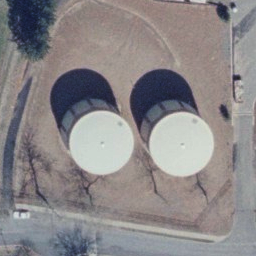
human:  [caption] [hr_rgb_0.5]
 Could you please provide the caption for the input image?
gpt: There are two storage tanks arranged neatly on the sands .

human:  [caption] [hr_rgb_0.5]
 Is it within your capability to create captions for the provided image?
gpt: Two storage tanks are arranged neatly on the sands .

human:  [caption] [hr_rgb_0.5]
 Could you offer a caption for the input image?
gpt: Two same storage tanks are on the sands .

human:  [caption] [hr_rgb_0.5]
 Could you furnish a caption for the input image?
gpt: There are two same storage tanks on the sands .

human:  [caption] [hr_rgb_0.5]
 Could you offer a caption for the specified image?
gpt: Two same storage tanks are on the sands .